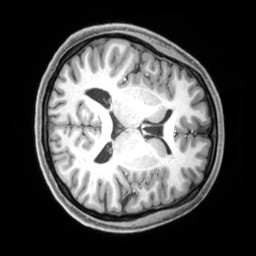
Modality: T1w
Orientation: axial
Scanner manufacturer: siemens
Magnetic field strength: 3 T
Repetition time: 2.5 s
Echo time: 0.00218 s